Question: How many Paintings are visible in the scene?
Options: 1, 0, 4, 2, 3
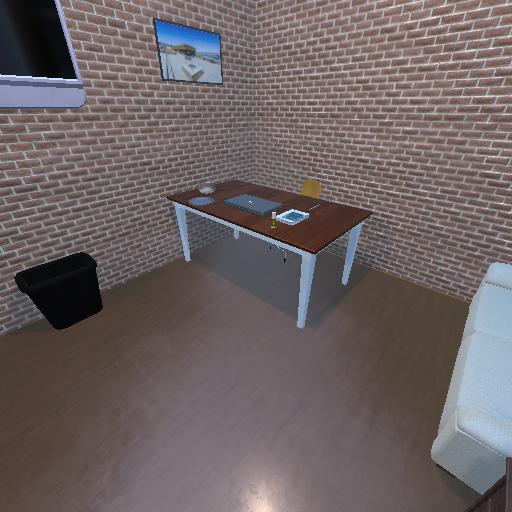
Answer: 1